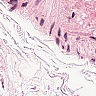
Metastatic tissue present: no